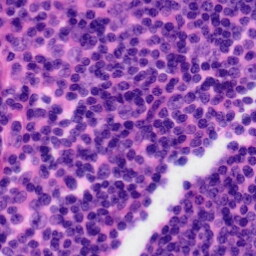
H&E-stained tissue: Tonsil